Aerial crown-view tile of a tropical tree (Barro Colorado Island, Panama), acquired 20250818:
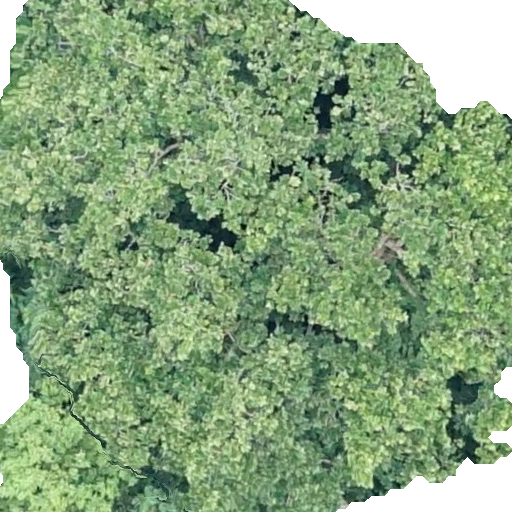
Species: Anacardium excelsum
GBIF accepted scientific name: Anacardium excelsum
Crown area: 399.3 m²